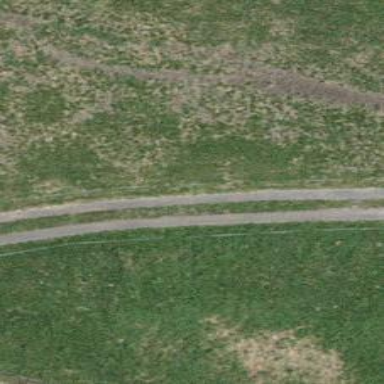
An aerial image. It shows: Dirt driveway with grade 3 tracktype.